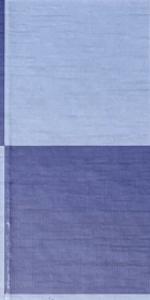
Label: Empty